一年级 · 组合数学
仔细观察下列规律, 下一个图形应该是 ( )。

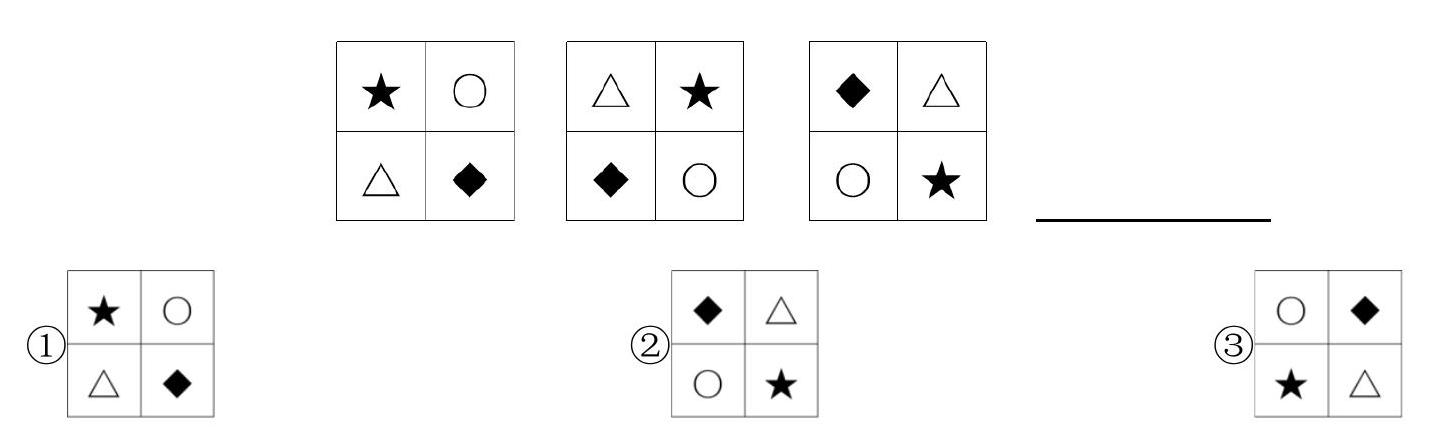
答案: 详解(3)